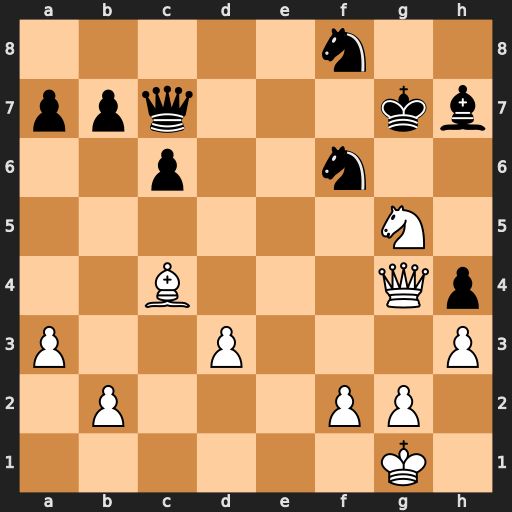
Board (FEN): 5n2/ppq3kb/2p2n2/6N1/2B3Qp/P2P3P/1P3PP1/6K1
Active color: w
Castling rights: -
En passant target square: -
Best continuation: Ne6+ Kh8 Nxc7 Nxg4 hxg4